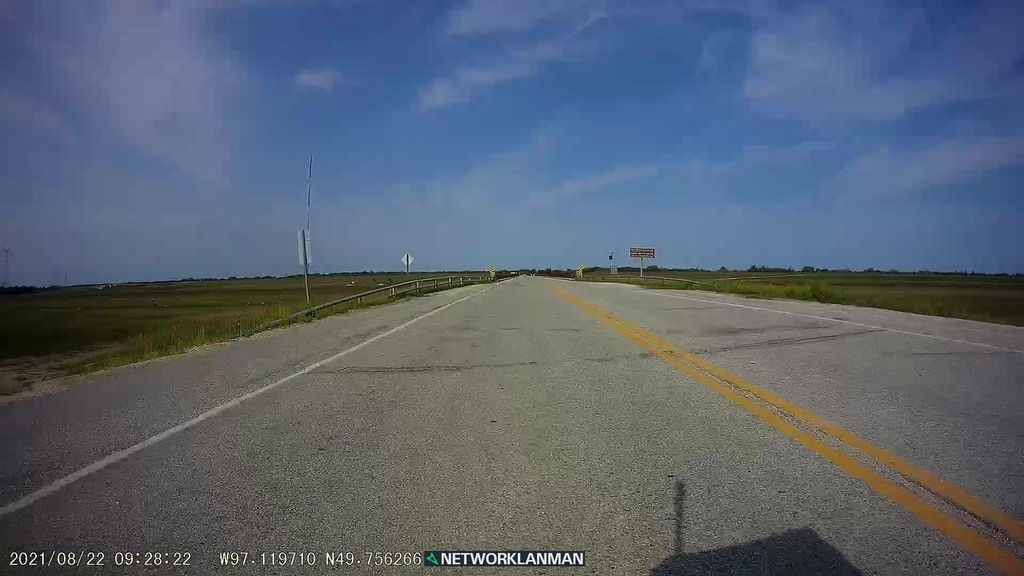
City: winnipeg